Question: Is it possible to group items in a ItemsControl or Listbox in Silverlight? These controls are bound to a DomainDataSource.
Or are there any 3rd party controls that do this?
This is the sort of UI I am trying to create.

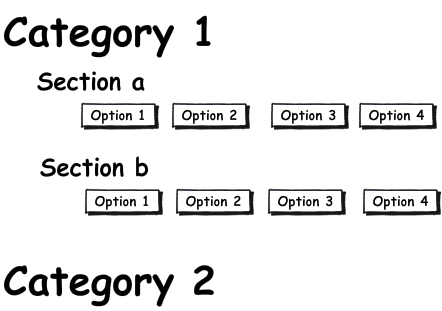
Answer: You can do this by using nested 'ItemsControls' bound to a <URL>.
Say I have a datasource - 'MyItems' - with fields: 'Category', 'Section' and 'Option'. I can create a 'PagedCollectionView' from an 'IEnumerable(of MyItems)' and tell it which fields to group by.
'''
Dim original As IEnumerable(Of MyItems) = GetMyItems()
Dim pcv = New PagedCollectionView(original)
pcv.GroupDescriptions.Add(New PropertyGroupDescription("Category"))
pcv.GroupDescriptions.Add(New PropertyGroupDescription("Section"))
'''
Then I bind my first 'ItemsControl' to the 'PagedCollectionView'
'''
hisMyItems.ItemsSource = pcv.Groups
'''
The 'PCV' creates a nested hierachy like:
'''
-Name
-Items
'''
where 'Name' is the value in the grouped field and 'Items' contains the rows/objects in that grouping. I guess you could also create the PCV in xaml if you prefer.
The xaml would look something like:
'''
<controls:HeaderedItemsControl x:Name="hisMyItems" Header="{Binding Name}" ItemsSource="{Binding Items}" >
<controls:HeaderedItemsControl.ItemTemplate>
<DataTemplate>
<controls:HeaderedItemsControl Header="{Binding Name}" ItemsSource="{Binding Items}" ItemsPanel="{StaticResource ItemsPanelTemplate1}" >
<controls:HeaderedItemsControl.ItemTemplate>
<DataTemplate>
<Button Content="{Binding Option}" />
</DataTemplate>
</controls:HeaderedItemsControl.ItemTemplate>
</controls:HeaderedItemsControl>
</DataTemplate>
</controls:HeaderedItemsControl.ItemTemplate>
</controls:HeaderedItemsControl>
'''
I hope that makes sense. I have tried to simplify things from my actual app but I could have made some mistakes in copying it over. Obviously you could use normal ItemsControls or other controls too and customize with templates etc.